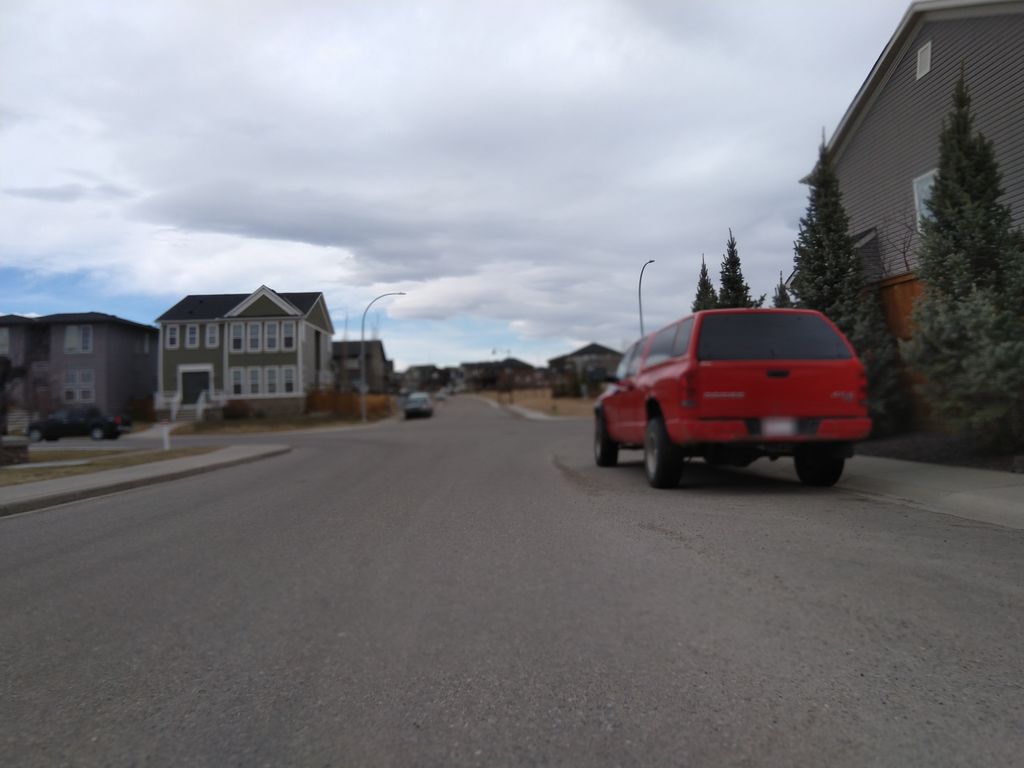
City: calgary